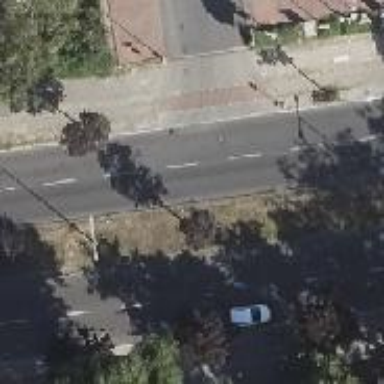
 there is cycle track and parallel on-street parking lane."